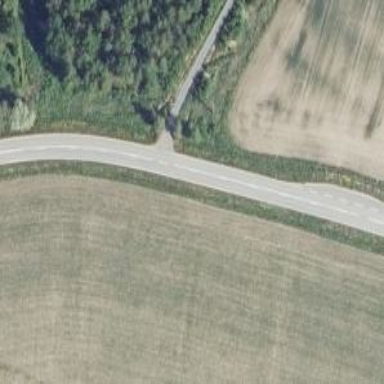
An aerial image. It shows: Secondary road with asphalt surface.